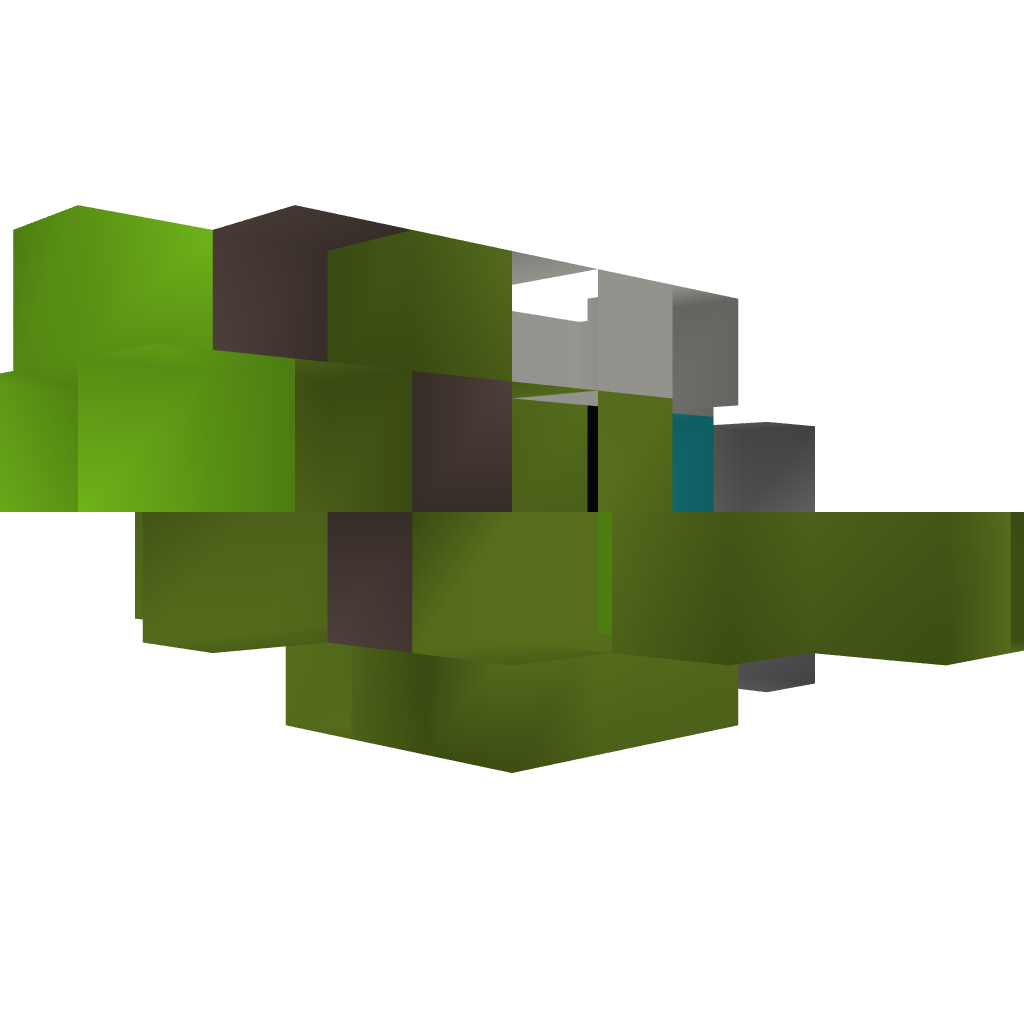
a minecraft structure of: Fighter Kn 181 A